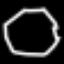
Label: octagon